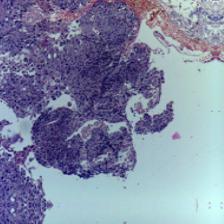
Diagnosis: OSCC